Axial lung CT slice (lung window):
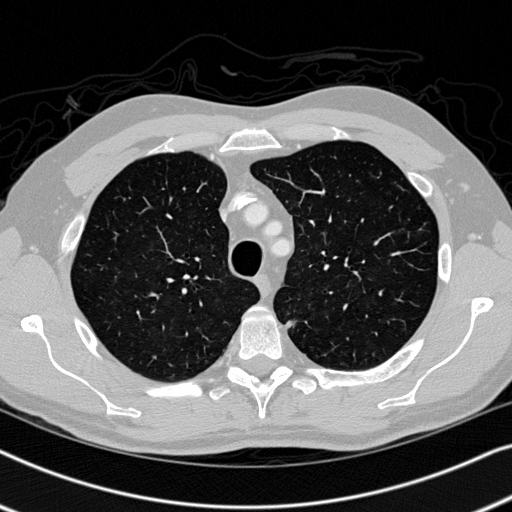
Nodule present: yes
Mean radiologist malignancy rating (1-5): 2.333